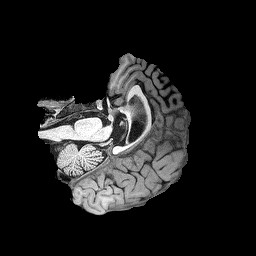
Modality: T1w
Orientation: axial
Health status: healthy